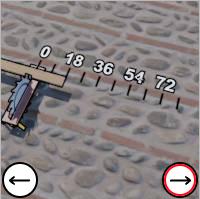
Task: length
Answer: 18
First scale value: 18.0